Question: Every Body,
I am new in android world.So i need your help.
I Want to know that how we can open camera activity in selected area. In such a manner-
AS in given below screen-shot. It is not compulsory to open in circular area, in my app i can open in any customize area either may be circular , rectangular or in square shape:

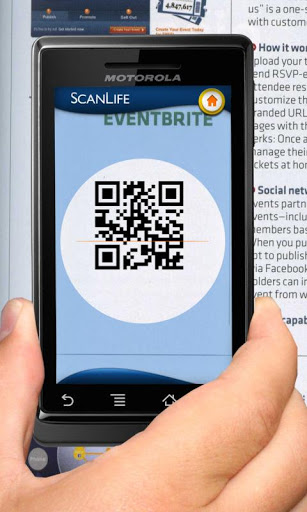
Answer: You have to use <URL>
In this page you can see an example: <URL>